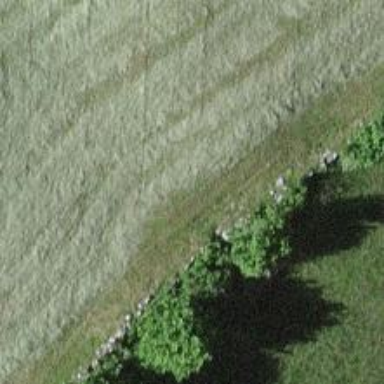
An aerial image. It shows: Wall made of dry stone.